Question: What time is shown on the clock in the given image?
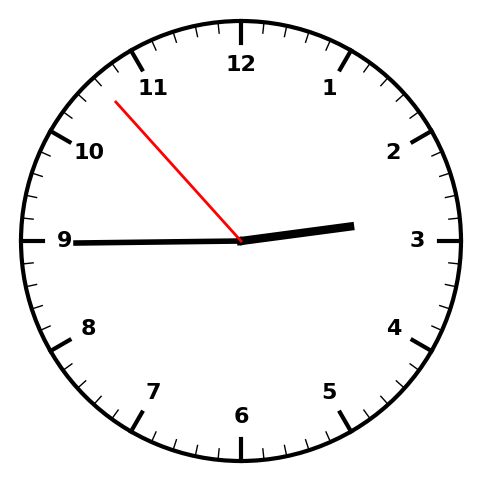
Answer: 02:44:53